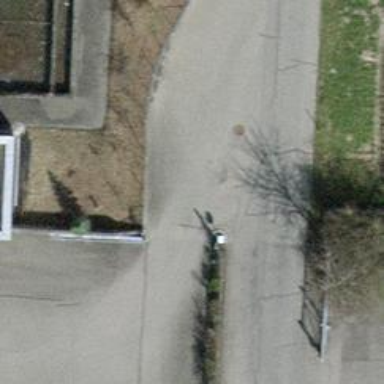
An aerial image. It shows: Gate.